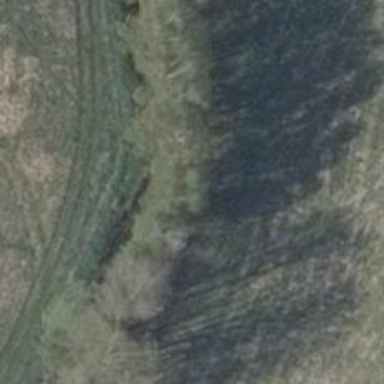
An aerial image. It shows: Row of deciduous broadleaved trees.